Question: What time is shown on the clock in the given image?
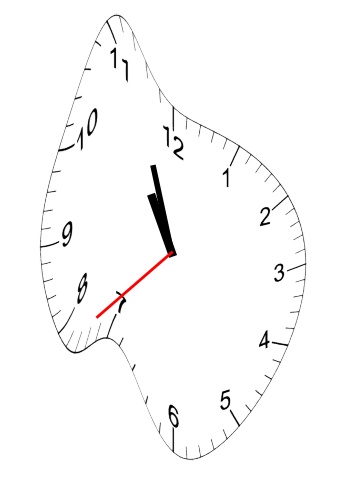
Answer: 10:56:38